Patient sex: F
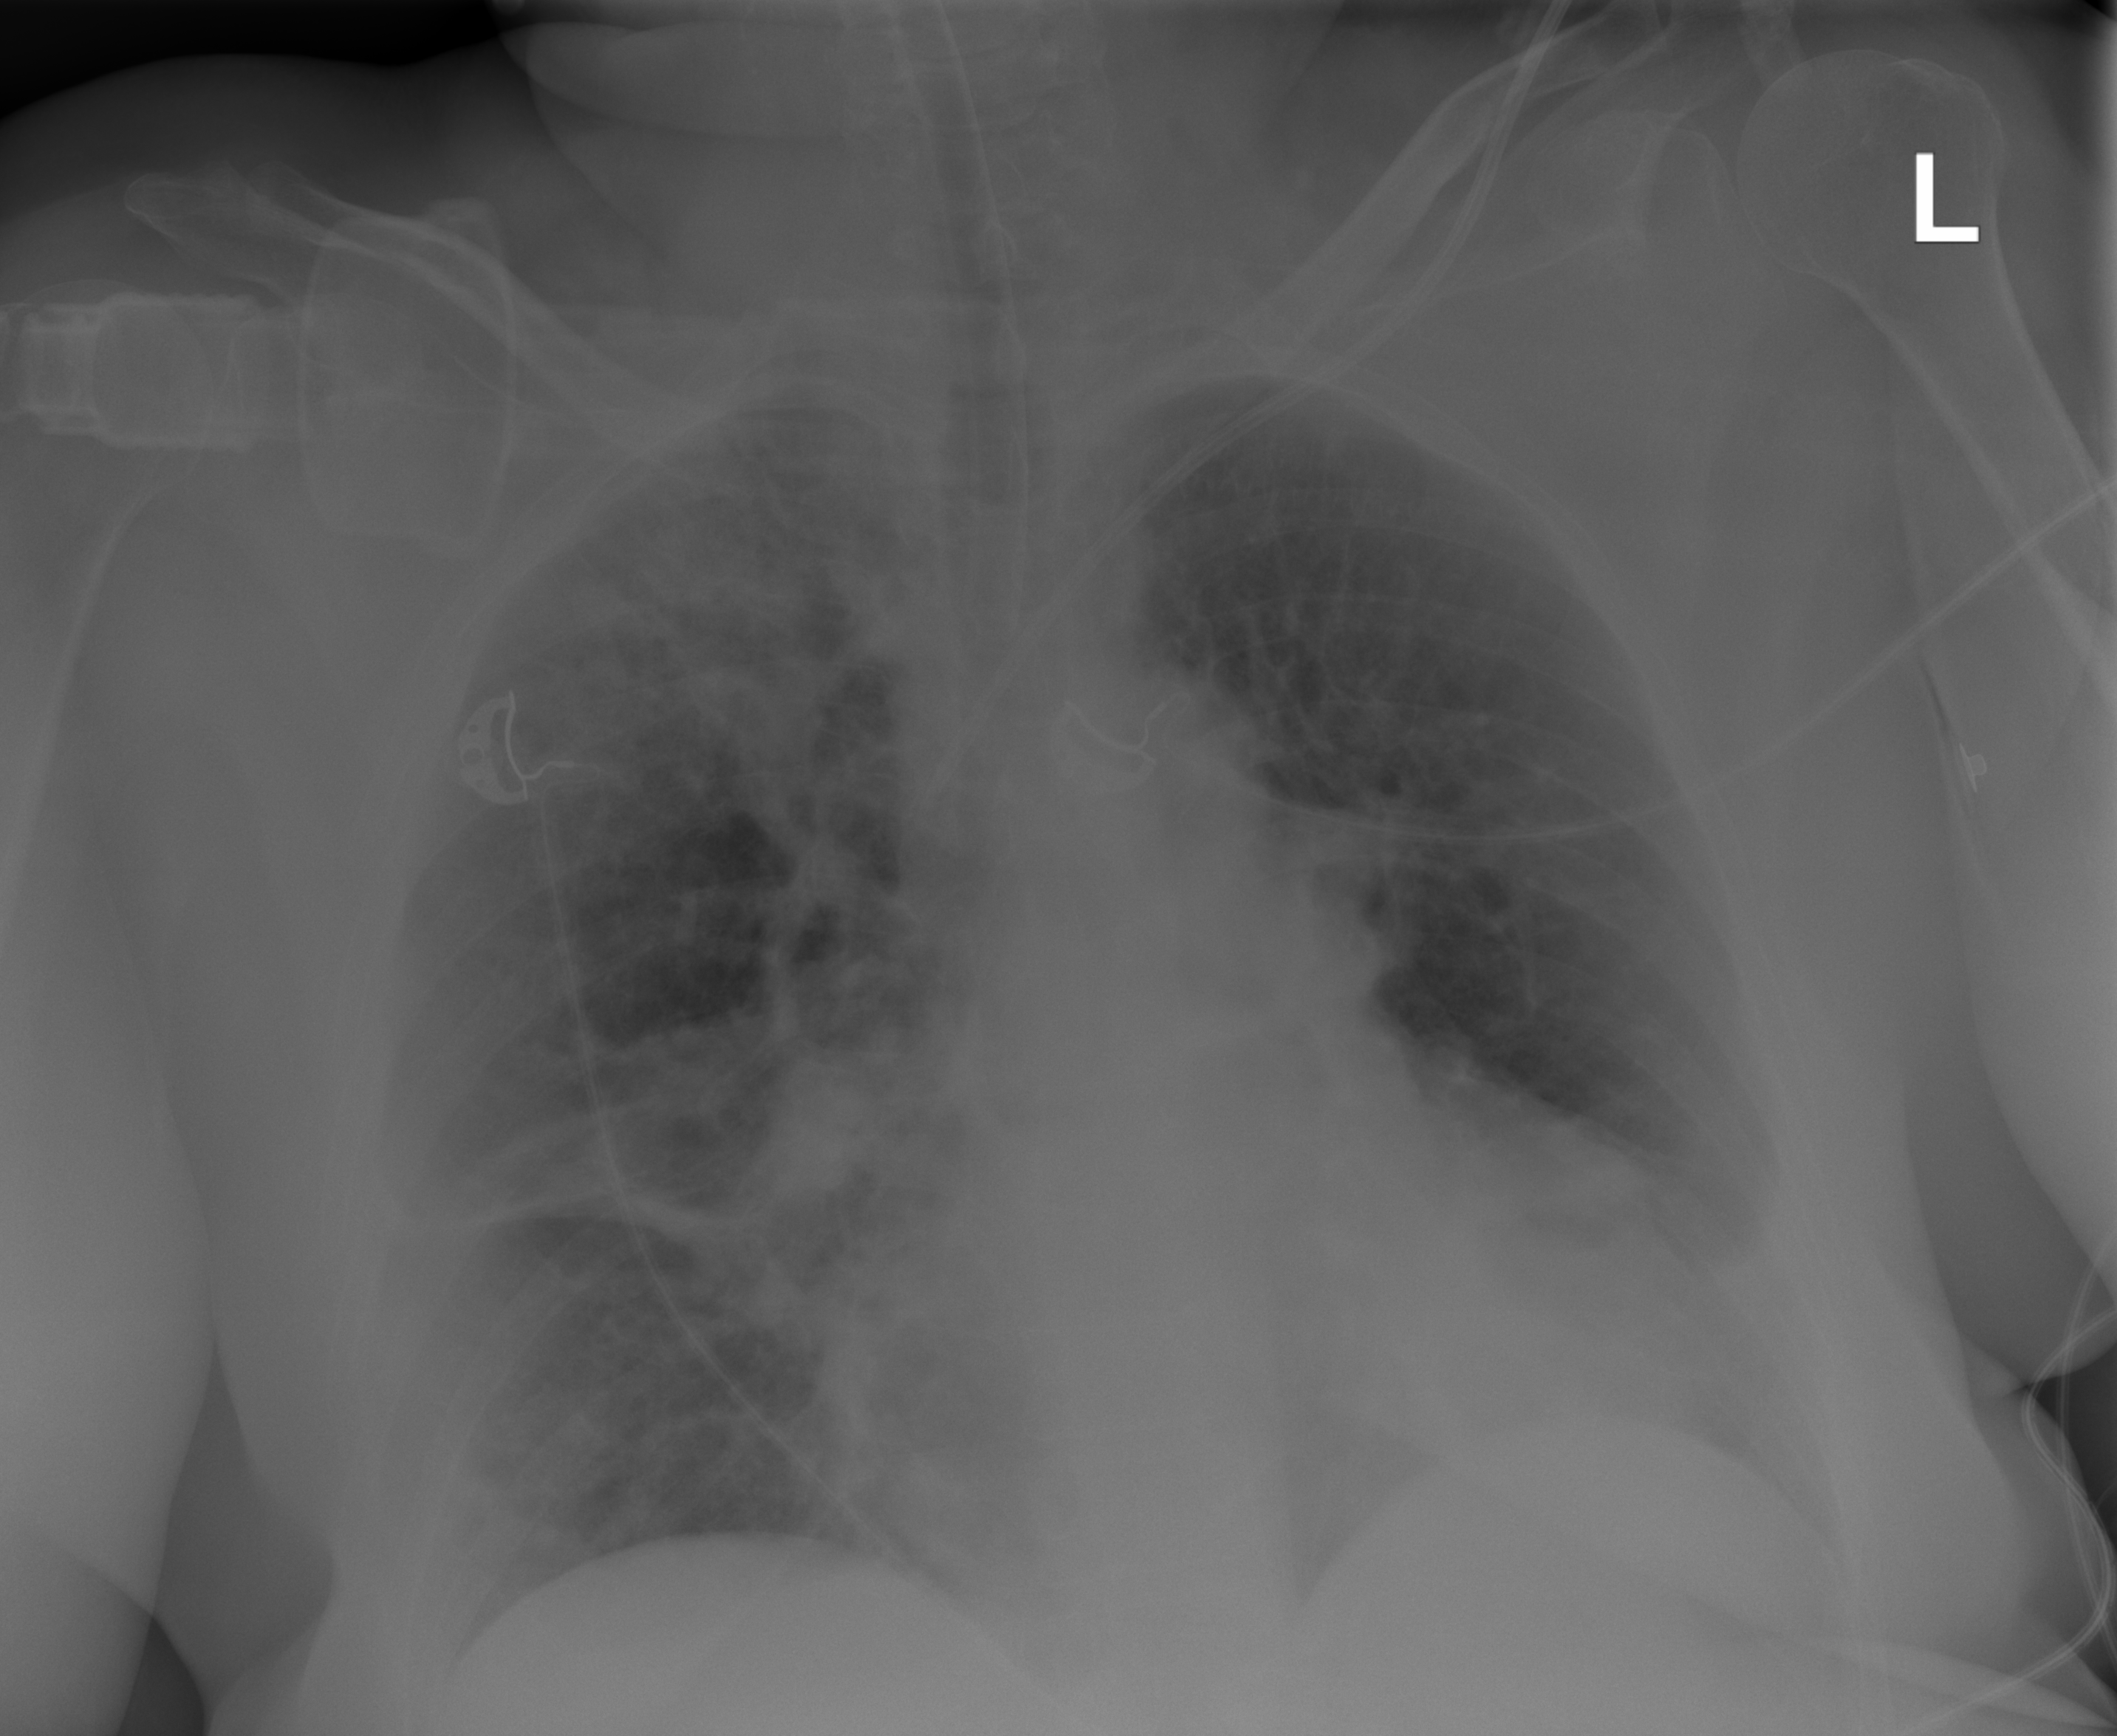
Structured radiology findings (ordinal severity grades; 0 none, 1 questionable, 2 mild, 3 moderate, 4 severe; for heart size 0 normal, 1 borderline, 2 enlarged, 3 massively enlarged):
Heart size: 2
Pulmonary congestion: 2
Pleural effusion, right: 2
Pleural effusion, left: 0
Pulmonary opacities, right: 3
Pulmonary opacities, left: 0
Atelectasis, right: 3
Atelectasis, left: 0